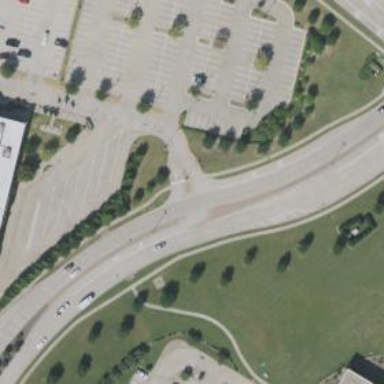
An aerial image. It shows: Tertiary road with separate sidewalk.